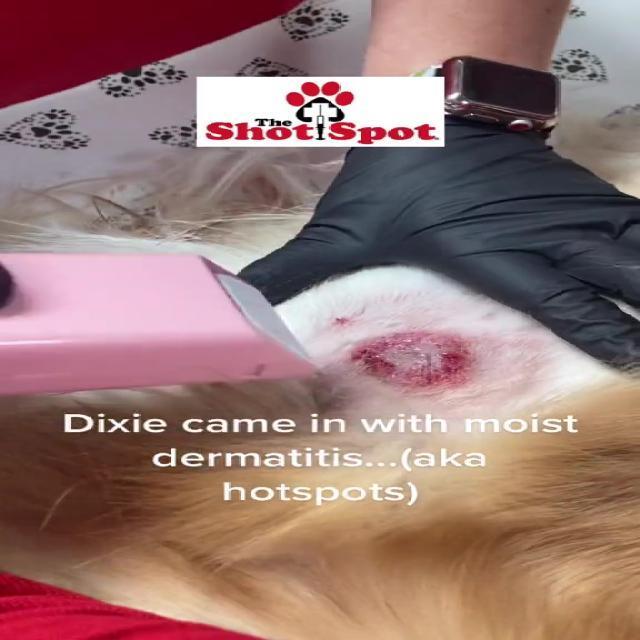
Canine dermatitis — inflammation of the skin presenting with erythema, pruritus, papules, and excoriation. May be allergic, contact, or atopic in origin.